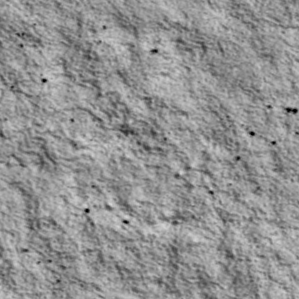
Label: non_frost